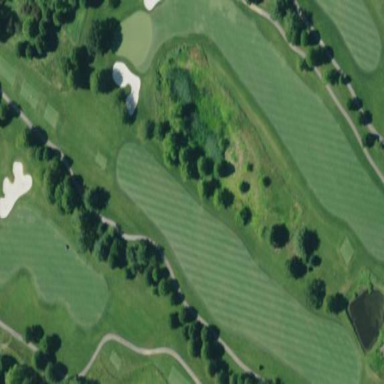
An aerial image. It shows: Grassy area designated as golf fairway.